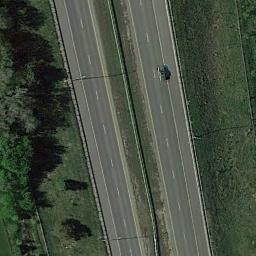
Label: freeway